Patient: sex M, age 46
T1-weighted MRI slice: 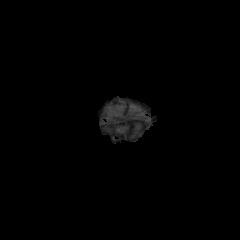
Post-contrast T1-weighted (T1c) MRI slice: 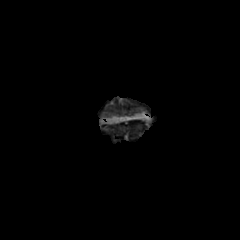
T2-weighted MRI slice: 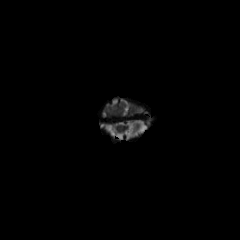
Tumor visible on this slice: no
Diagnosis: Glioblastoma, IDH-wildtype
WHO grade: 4